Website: macys
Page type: account-selection
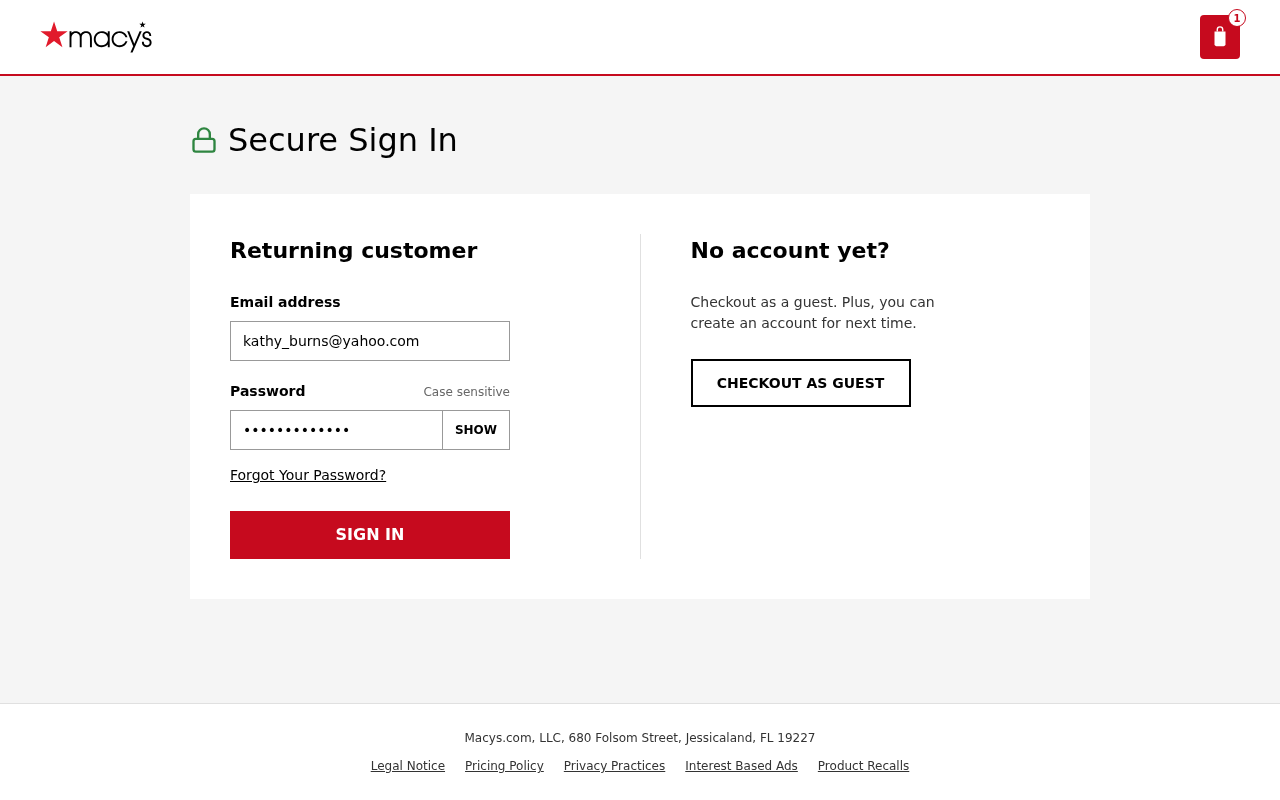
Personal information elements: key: PII_EMAIL
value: kathy_burns@yahoo.com
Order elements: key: ORDER_NUM_ITEMS
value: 1